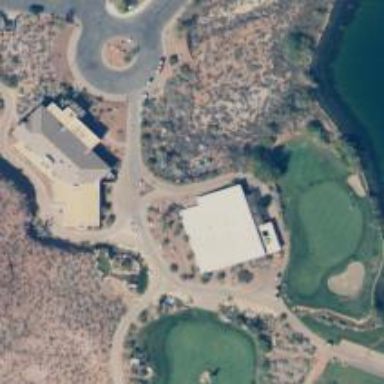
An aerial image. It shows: Service road designated as golf cart path.